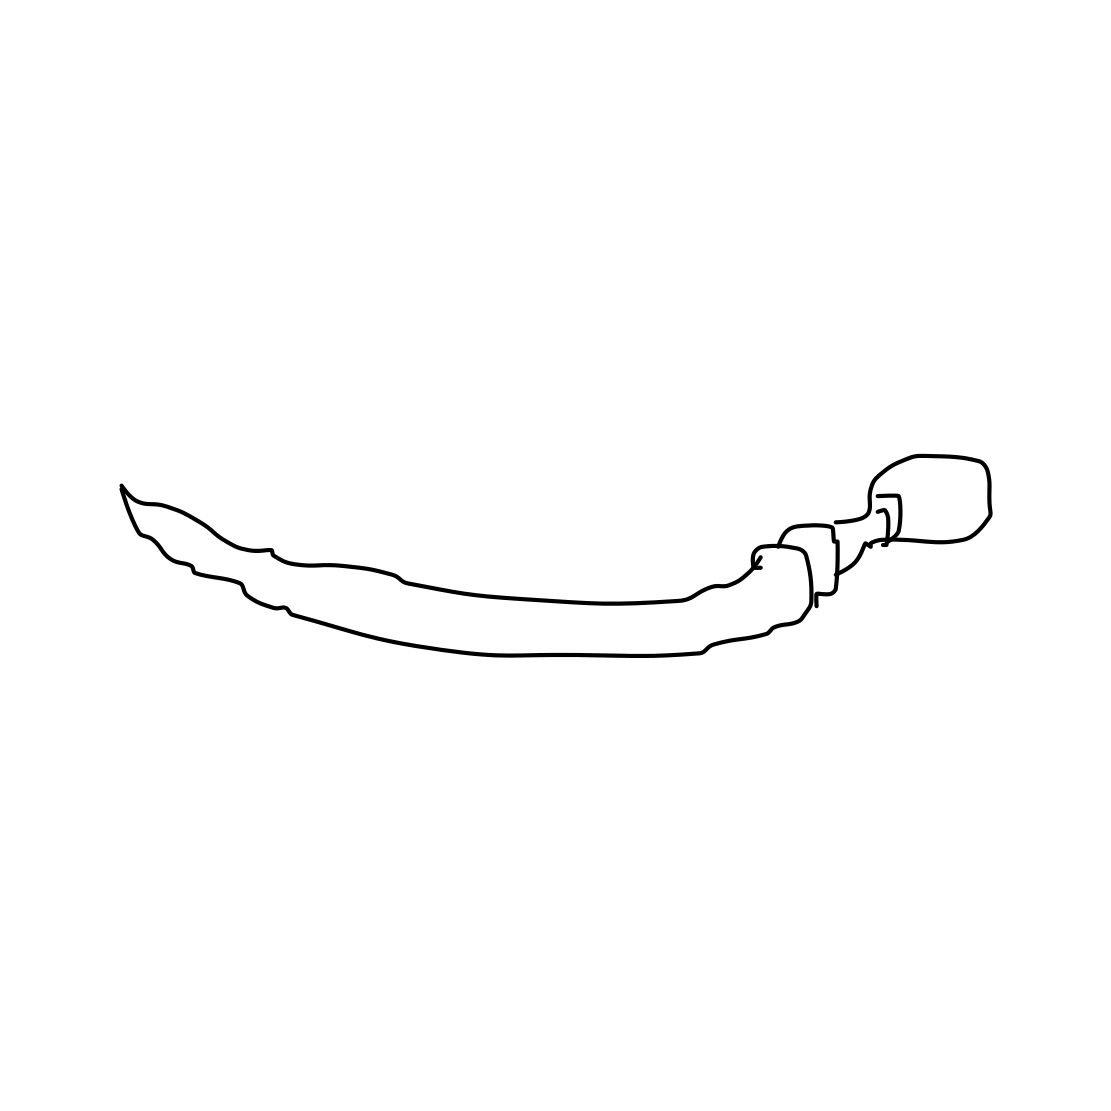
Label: sword